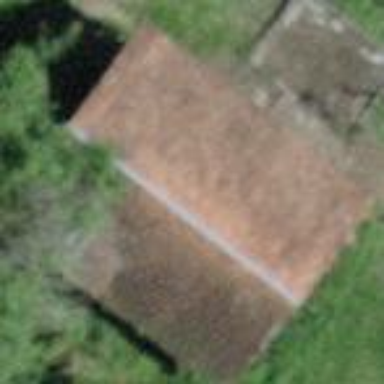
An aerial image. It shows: Rural barn.